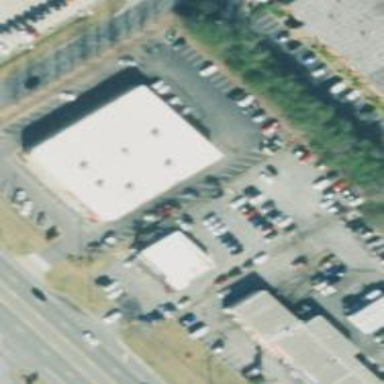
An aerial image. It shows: Retail building.